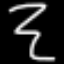
Label: squiggle